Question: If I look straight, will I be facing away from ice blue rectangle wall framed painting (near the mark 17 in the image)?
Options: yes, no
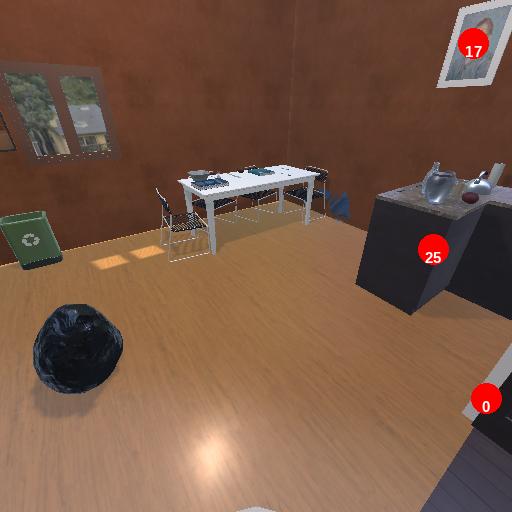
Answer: yes